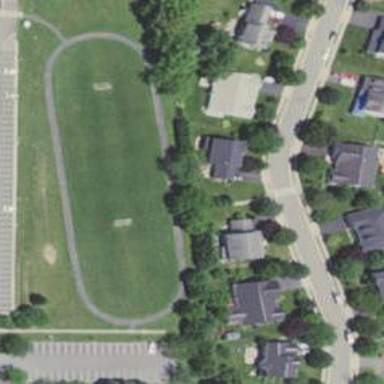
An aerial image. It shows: Track located within leisure land area.